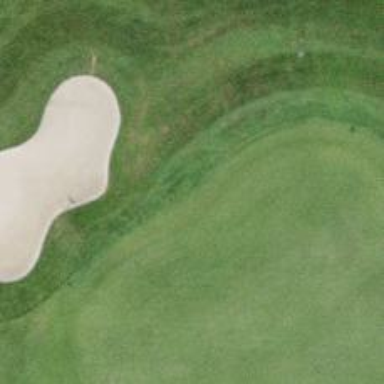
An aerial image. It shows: Picturesque green golfing area with grass land use.